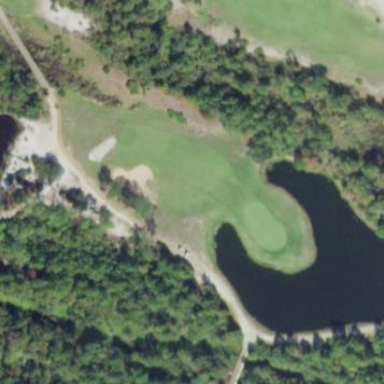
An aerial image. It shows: Grassy area designated as golf fairway.